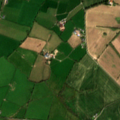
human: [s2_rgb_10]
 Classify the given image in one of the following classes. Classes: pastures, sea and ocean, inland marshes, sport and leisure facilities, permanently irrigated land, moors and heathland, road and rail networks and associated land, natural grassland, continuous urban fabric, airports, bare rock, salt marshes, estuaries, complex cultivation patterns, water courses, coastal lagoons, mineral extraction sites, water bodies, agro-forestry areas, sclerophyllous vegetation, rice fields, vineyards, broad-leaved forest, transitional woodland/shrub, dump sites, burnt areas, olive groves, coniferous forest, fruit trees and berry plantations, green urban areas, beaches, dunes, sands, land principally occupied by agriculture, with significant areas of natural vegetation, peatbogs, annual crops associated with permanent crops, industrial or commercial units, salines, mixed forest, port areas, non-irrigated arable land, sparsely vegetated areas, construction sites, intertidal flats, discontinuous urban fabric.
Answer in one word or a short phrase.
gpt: non-irrigated arable land, pastures